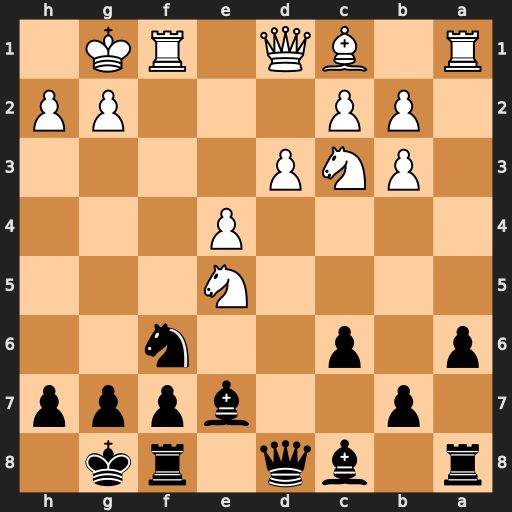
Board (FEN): r1bq1rk1/1p2bppp/p1p2n2/4N3/4P3/1PNP4/1PP3PP/R1BQ1RK1
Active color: b
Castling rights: -
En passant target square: -
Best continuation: Qd4+ Kh1 Qxe5